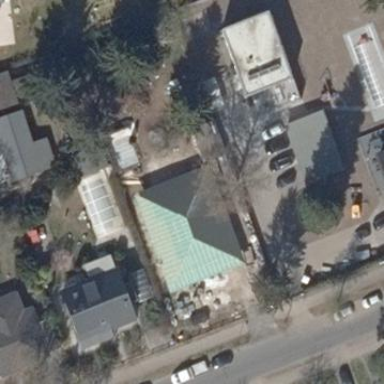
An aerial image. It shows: Detached building with pyramidal roof shape.